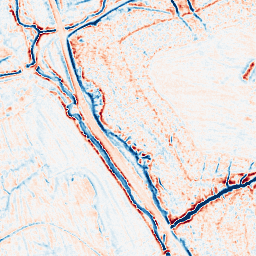
Category: multiscale
Decomposition family: dog_multiscale
Decomposition parameters: sigma_ratio: 1.4
n_scales: 4
base_sigma: 0.5
Upsampling method: sinc_hamming
Upsampling parameters: scale: 2
kernel_size: 16
Upsampling scale: 2